Interaction volume radius: 10 \u00c5
Interaction volume height: 40 \u00c5
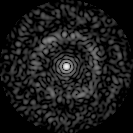
Disorder parameter: 0.8466